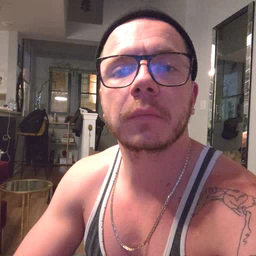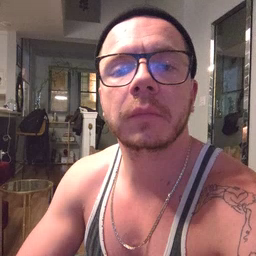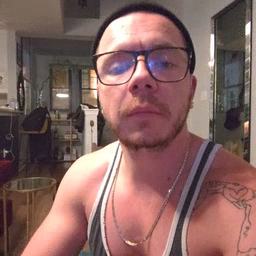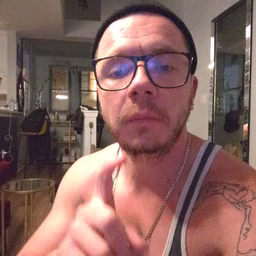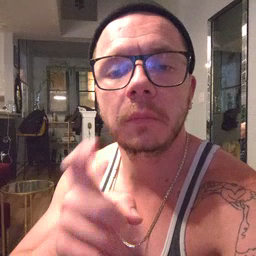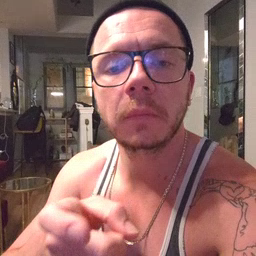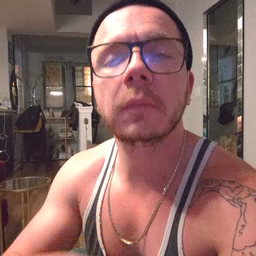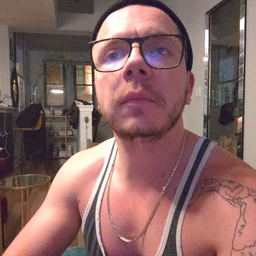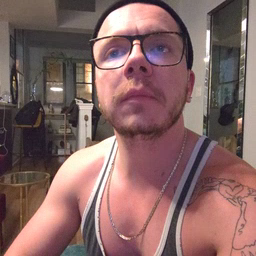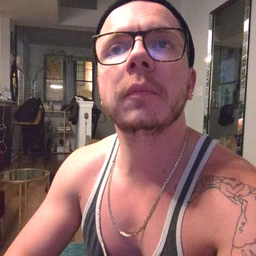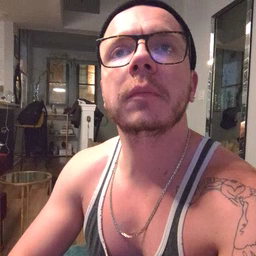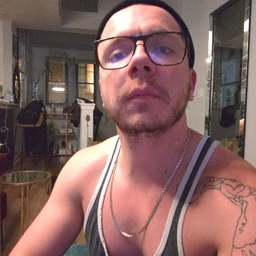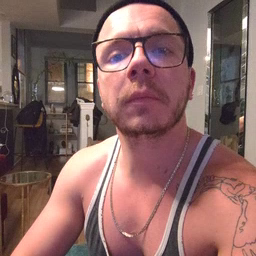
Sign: give